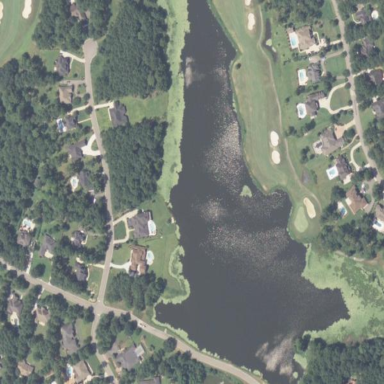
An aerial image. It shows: Reservoir serving as lateral water hazard for golf.